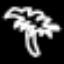
Label: palm tree